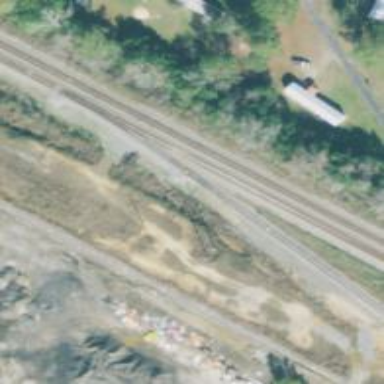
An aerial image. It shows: Rail spur service used for transporting aggregate.